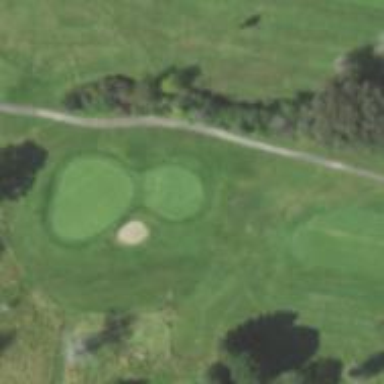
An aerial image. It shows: View of golf hole.